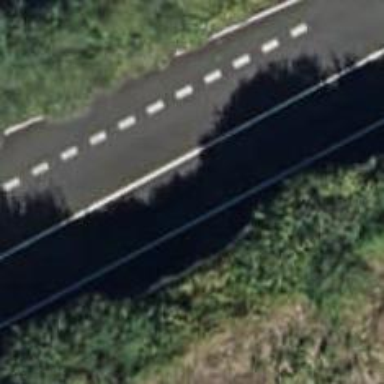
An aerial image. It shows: Trunk highway.